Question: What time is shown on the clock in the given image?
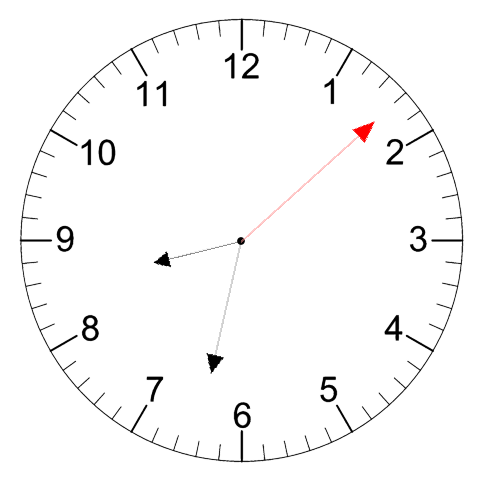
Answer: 08:32:08